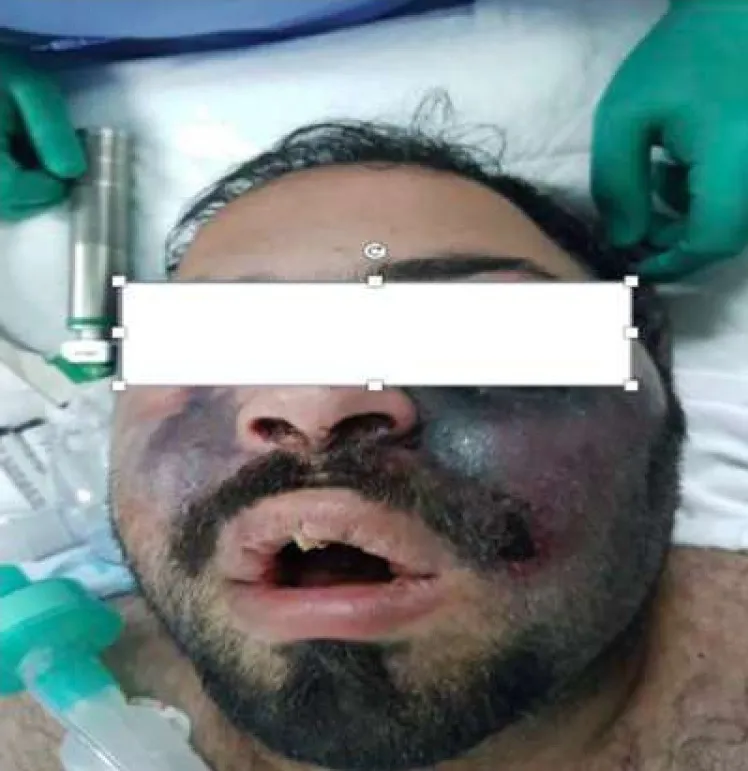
Physical sign of patient case 1.
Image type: medical_photograph (oral_photograph)